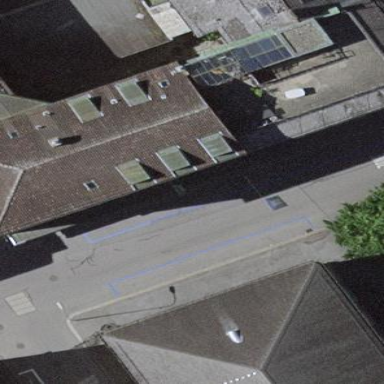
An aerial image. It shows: View of roof of building.